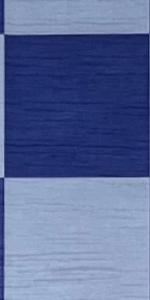
Label: Empty